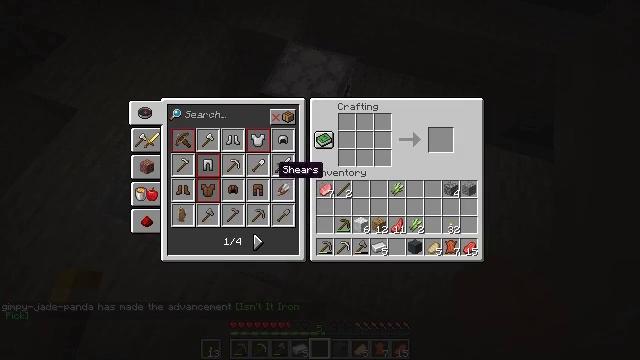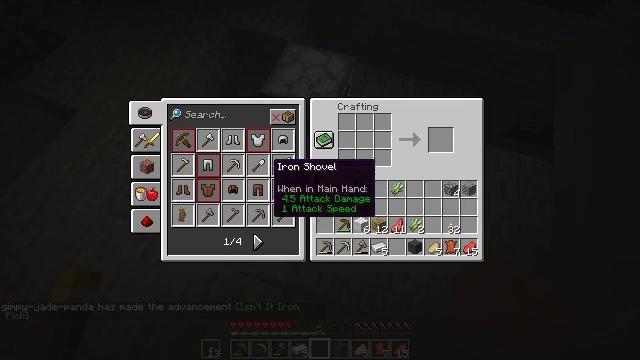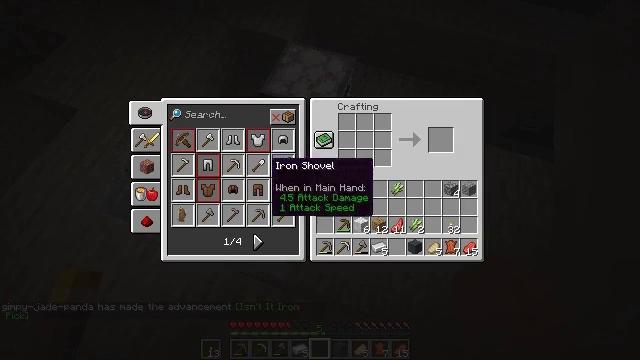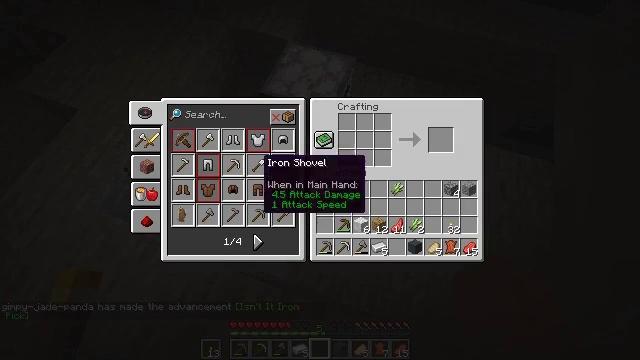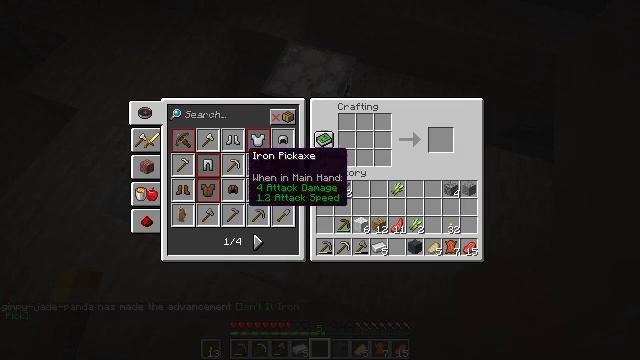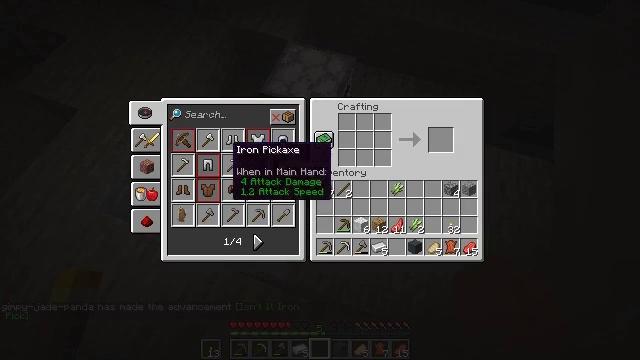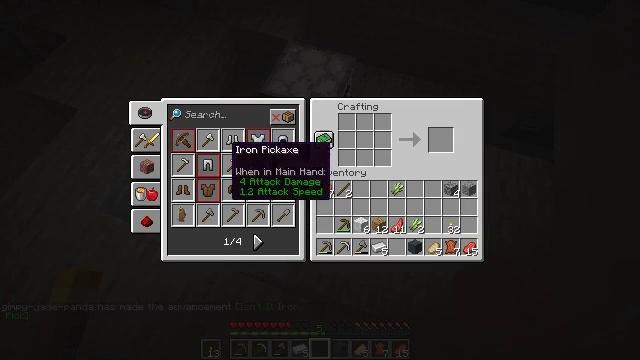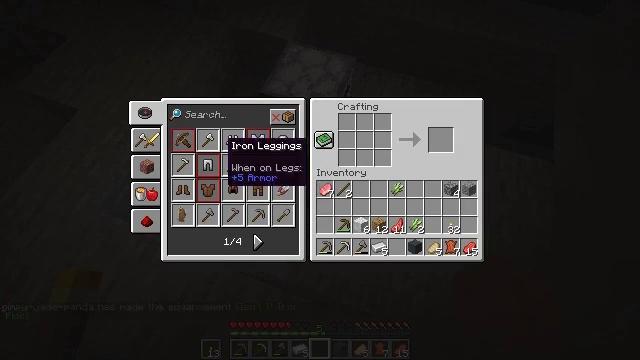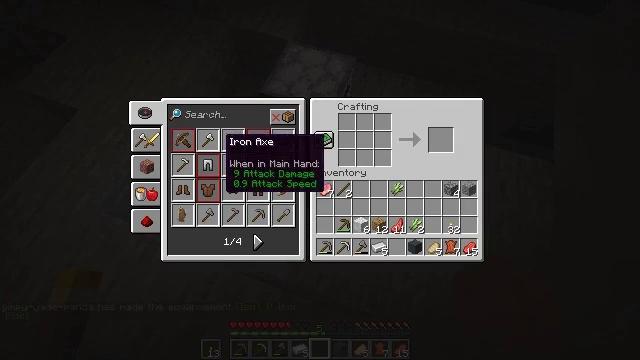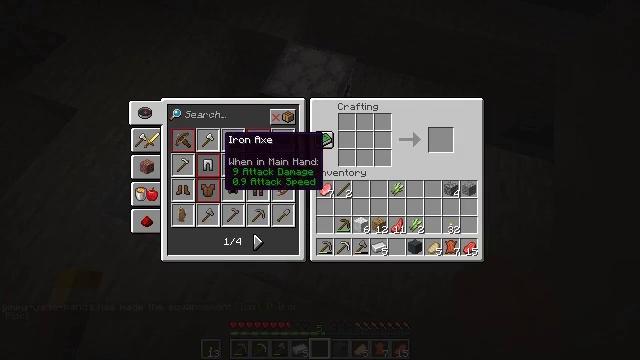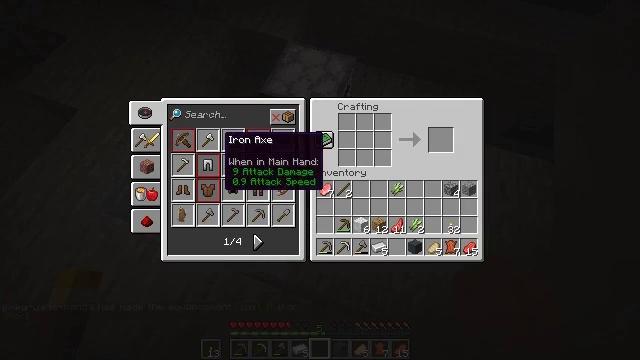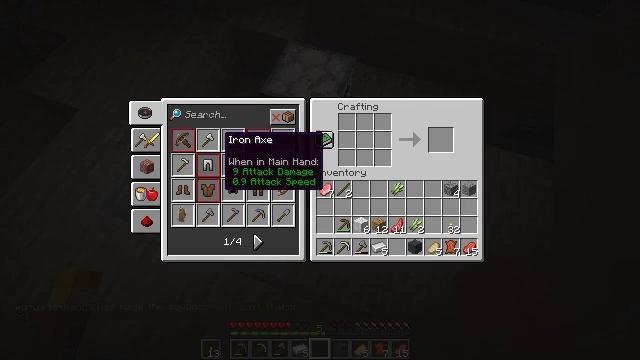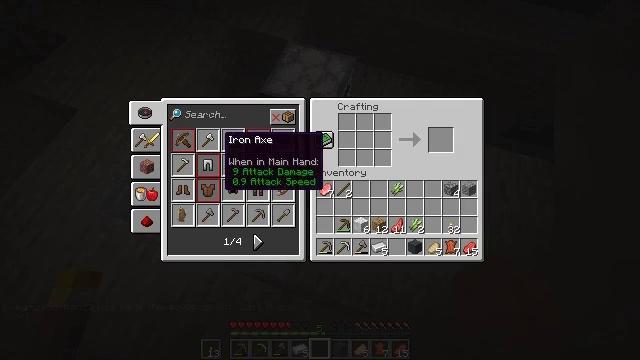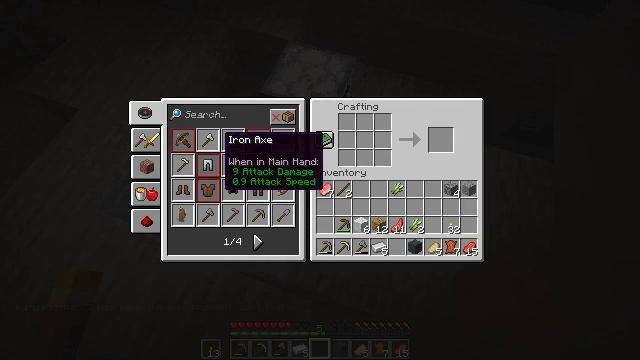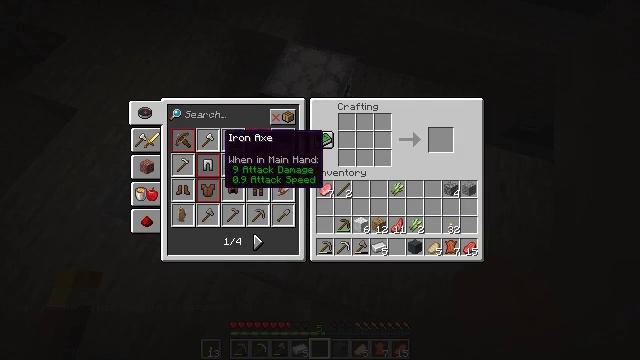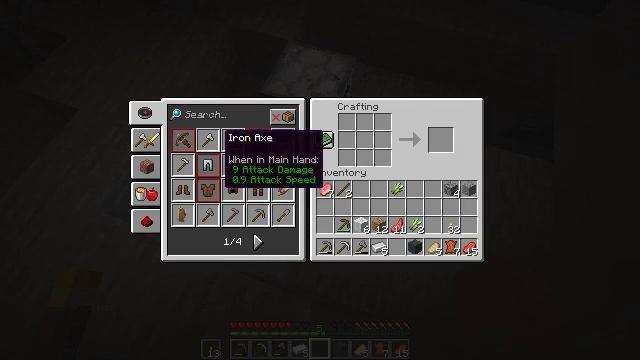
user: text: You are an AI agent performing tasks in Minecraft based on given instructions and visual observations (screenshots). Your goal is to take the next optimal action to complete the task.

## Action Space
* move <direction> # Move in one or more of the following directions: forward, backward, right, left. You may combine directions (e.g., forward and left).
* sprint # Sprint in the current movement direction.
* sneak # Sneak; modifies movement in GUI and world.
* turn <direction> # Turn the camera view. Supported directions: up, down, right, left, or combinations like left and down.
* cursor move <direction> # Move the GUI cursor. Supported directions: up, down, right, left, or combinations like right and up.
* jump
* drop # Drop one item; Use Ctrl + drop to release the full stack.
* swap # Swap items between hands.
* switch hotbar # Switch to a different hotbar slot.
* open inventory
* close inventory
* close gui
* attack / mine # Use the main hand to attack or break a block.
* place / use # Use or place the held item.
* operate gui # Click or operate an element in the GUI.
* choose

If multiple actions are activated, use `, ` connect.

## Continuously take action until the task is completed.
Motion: motion action
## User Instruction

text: Create an iron axe using sticks and iron ingots.
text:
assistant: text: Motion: no_op
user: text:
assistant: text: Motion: no_op
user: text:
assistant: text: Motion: cursor move left
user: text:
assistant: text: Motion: cursor move left
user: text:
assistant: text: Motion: cursor move left
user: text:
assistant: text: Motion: no_op
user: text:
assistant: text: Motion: no_op
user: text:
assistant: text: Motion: no_op
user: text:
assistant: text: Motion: no_op
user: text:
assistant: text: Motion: no_op
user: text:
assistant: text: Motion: operate gui
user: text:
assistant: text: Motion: operate gui
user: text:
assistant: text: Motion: operate gui
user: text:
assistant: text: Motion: operate gui
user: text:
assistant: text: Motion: no_op
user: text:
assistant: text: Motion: no_op
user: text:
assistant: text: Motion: no_op
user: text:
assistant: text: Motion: cursor move right
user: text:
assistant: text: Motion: cursor move right
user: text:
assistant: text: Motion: cursor move right
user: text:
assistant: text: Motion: no_op
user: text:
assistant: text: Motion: no_op
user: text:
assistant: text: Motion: no_op
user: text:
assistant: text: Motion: no_op
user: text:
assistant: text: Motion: no_op
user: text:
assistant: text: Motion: no_op
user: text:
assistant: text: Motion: cursor move right and up
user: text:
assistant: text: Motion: cursor move right and up
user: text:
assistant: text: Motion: no_op
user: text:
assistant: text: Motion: no_op